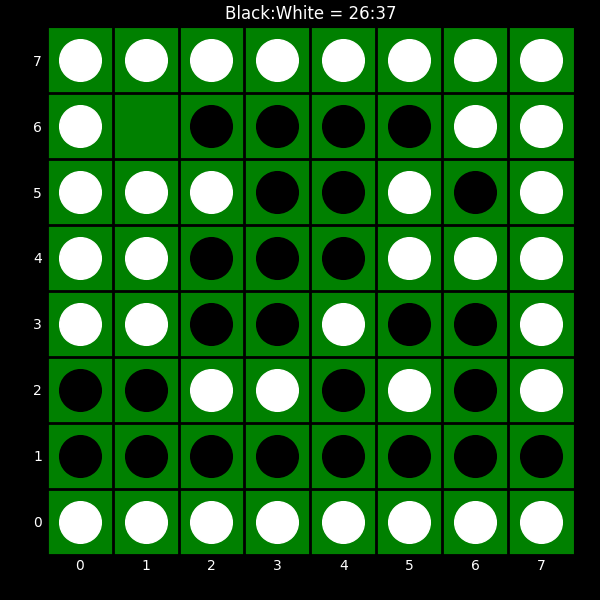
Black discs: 26
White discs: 37